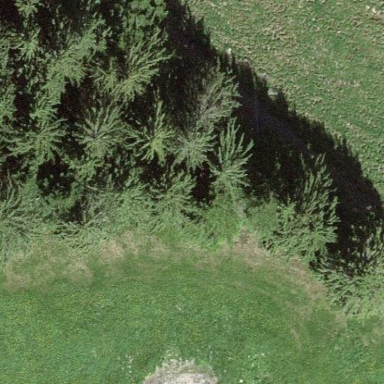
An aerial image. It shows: Forest area dominated by needle-leaved trees.